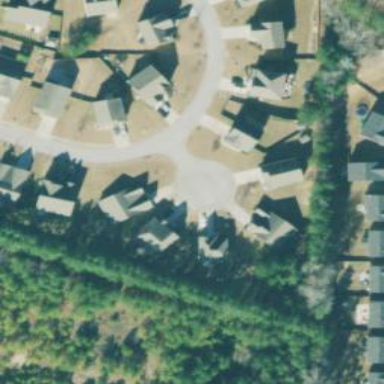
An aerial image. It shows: Smooth asphalt road in residential area.